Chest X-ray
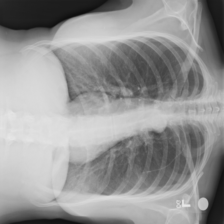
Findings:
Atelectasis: negative
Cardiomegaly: negative
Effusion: negative
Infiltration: negative
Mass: negative
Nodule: negative
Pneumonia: negative
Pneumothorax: negative
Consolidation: negative
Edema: negative
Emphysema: negative
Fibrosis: negative
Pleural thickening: negative
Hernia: negative